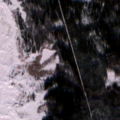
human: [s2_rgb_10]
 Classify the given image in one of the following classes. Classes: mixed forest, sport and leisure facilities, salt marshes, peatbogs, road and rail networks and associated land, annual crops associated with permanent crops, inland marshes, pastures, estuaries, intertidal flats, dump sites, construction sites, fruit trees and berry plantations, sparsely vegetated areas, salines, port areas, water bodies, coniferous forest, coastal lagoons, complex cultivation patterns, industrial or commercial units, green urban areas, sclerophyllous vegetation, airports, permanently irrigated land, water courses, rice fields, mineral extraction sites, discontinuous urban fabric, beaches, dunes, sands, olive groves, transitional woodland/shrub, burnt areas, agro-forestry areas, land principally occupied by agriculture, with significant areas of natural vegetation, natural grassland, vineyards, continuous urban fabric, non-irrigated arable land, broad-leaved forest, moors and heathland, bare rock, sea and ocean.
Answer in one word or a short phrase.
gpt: coniferous forest, mixed forest, transitional woodland/shrub, sea and ocean